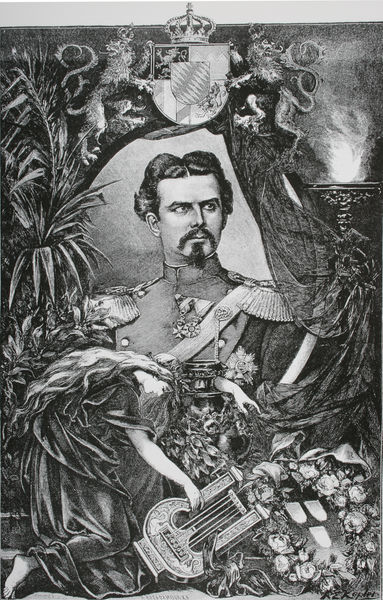
Titel: König Ludwig II. von Bayern
Künstler: Richard Ernst Kepler
Standort: (Seriendruck)
Schlagwörter: blätter, feuer, hand, mann, weiß, blumen, frau, frisur, grau, haar, mund, nase, ohr, schwarz, stirn, blick, schleife, bart, jung, schnurrbart, arm, falten, bildnis, herr, instrument, portrait, porträt, vorhang, gräser, natur, qualm, rauch, musik, pflanzen, gebeugt, krone, locken, mittelscheitel, scheitel, ranken, schärpe, liegen, dunst, grafik, graphik, könig, floral, muse, bayern, barfuß, druck, jugenstil, radierung, stich, schwarzweiß, uniform, knien, epauletten, orden, wappen, löwen, weihrauch, saiten, lyra, kupferstich, jugenstilistisch, ludwig ii, jugendstilistisch